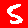
Digit: 5